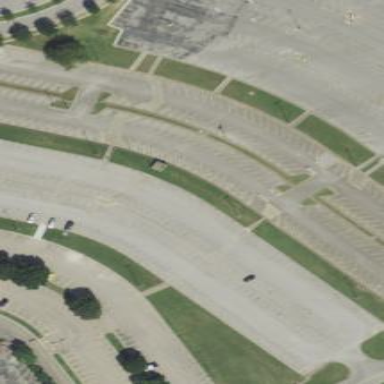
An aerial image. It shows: Road serving as parking aisle.